Current action and preconditions to check: trajectory_clear

Your task: For each precondition in the list above, predict whether it will hold at this action.

Consider the current scene as observed from the mobile robot's camera, and analyze the predicted future states of all dynamic agents (e.g., people, animals, vehicles, or any moving entities) within the NEXT SECOND.

IMPORTANT: Only answer "very likely" if you are absolutely certain—based on strong, clear evidence—that a dynamic agent will violate the precondition in the predicted future state. Do NOT answer "very likely" for unlikely, ambiguous, or low-probability risks.

Ask yourself for each precondition: Is there a high probability, with clear and convincing evidence, that the predicted future states of any dynamic agent will interfere with the predicted future state of the currently executing action within the NEXT SECOND, causing that precondition to fail?

Assess the risk level based on these predictions. Use "likely" or "very likely" if motions create a clear risk of interference.

Use "neutral" or "improbable" if agents are nearby but their predicted paths are clearly diverging or non-conflicting.

Failure Risk Categories: "very improbable", "improbable", "neutral", "likely", "very likely"

Answer Format: Output ONLY the probability_of_failure value from these categories: "very improbable", "improbable", "neutral", "likely", "very likely"

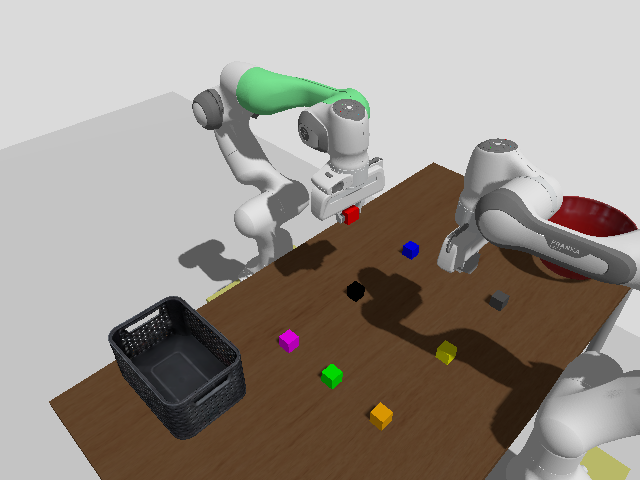

Answer: very improbable